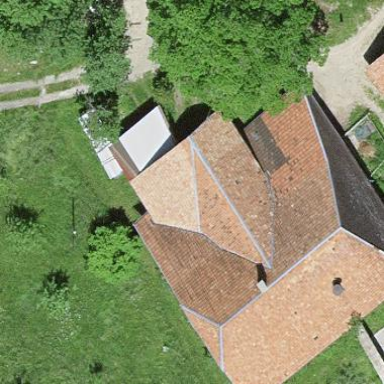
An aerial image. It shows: Farm building.